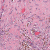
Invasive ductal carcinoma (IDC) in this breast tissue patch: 0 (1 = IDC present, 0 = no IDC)